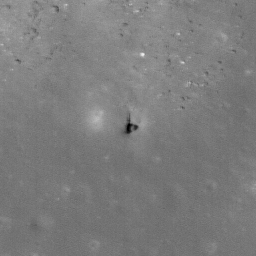
Pit: Milichius A 1
Host crater: Milichius A
Host type: impact_melt
Lunar coordinates: latitude 9.264, longitude 327.927